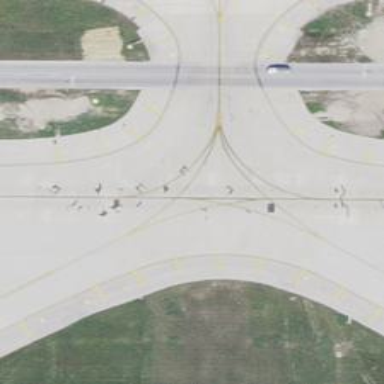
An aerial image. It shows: View of taxiway at the airport.